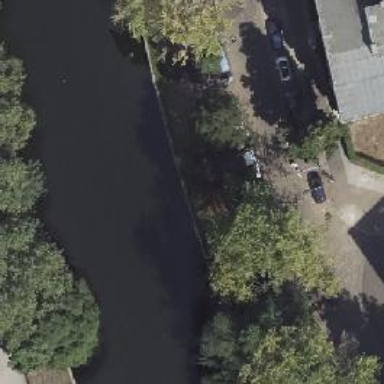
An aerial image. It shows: Canoe put-in spot.